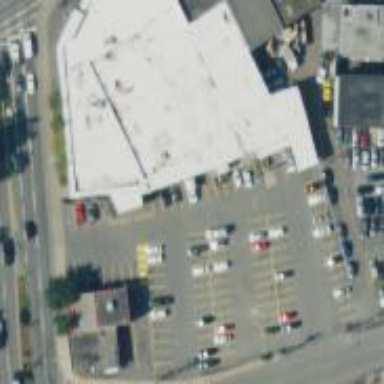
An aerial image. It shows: Retail building.